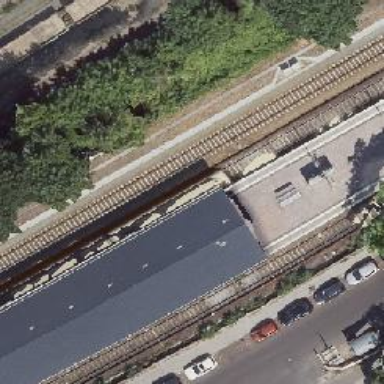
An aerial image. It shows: Platform edge at railway station.